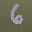
Label: 6